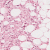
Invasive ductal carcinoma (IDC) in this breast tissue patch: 0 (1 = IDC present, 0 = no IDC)